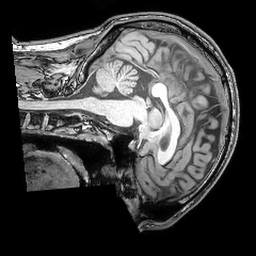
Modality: T1w
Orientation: sagittal
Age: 32
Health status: ill
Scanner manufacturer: philips
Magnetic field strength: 3 T
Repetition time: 0.007 s
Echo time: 0.0035 s